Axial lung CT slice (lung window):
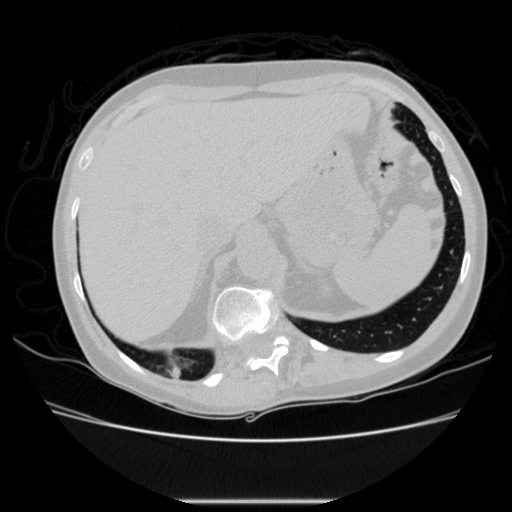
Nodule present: no